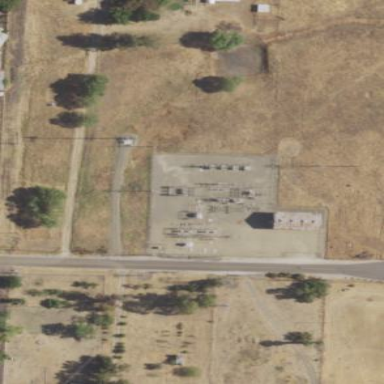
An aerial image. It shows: Power substation.